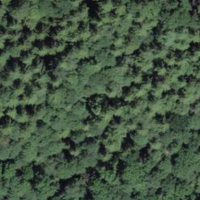
EUNIS habitat code: 43
Species observed at this site:
Petasites albus